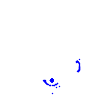
Particle: proton